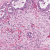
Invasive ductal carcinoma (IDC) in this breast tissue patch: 1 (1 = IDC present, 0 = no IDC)